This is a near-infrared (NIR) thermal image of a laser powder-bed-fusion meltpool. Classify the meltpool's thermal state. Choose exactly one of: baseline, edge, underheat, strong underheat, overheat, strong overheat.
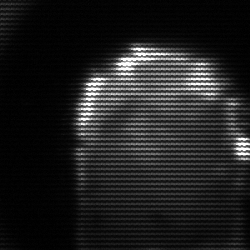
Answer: baseline